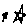
Label: star